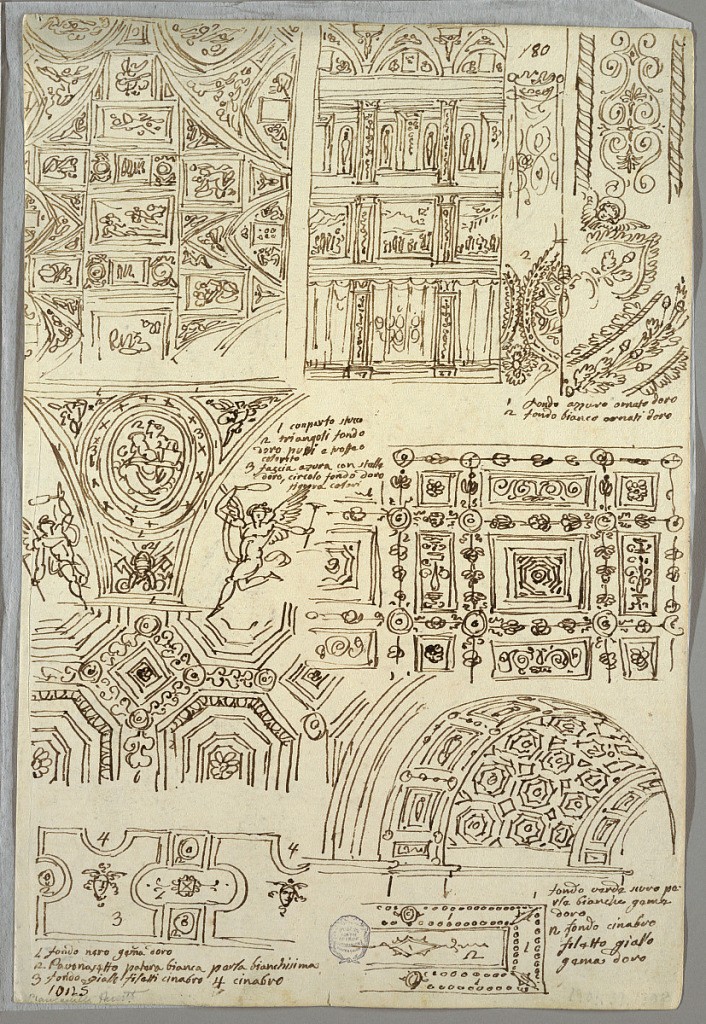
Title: Seven Studies of Quadrilateral Ceilings; Verso: Two Anatomical Studies of Arms
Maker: Felice Giani, Italian, 1758–1823
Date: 1814–18
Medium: Pen and ink over graphite on laid paper
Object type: Drawing
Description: Verso: anatomical study of toes with frontal view and profile view